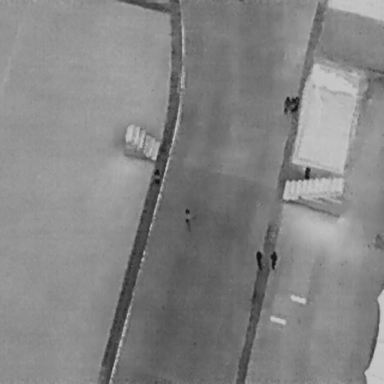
There are eight People in the infrared image.